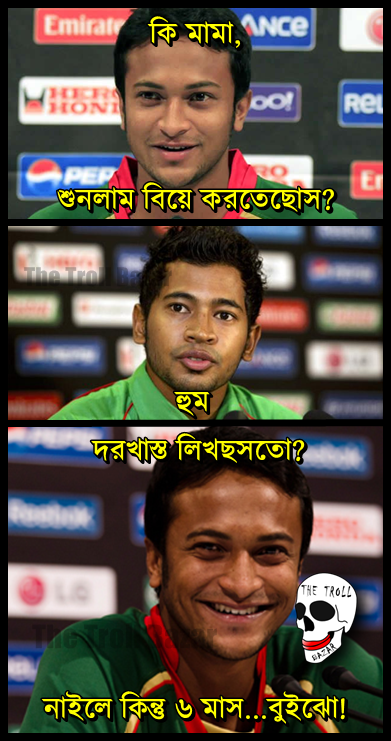
Caption: কি মামা, শুনলাম বিয়ে করতেছোস? হুম দরখাস্ত লিখছসতো? নাইলে কিন্তু ৬ মাস...বুইঝো!
Label: non-hate